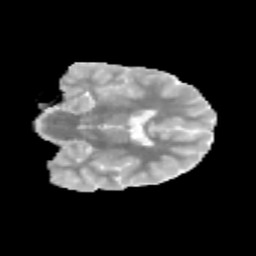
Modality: MD
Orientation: coronal
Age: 10
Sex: male
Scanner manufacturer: siemens
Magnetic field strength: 3 T
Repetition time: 3.8 s
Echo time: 0.07 s